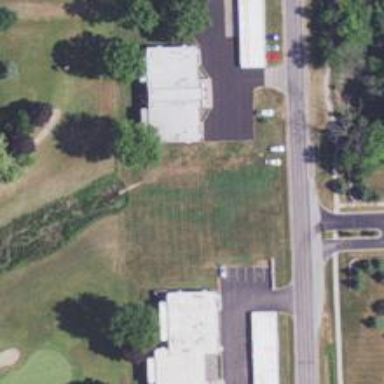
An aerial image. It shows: Service road used as golf cart path.